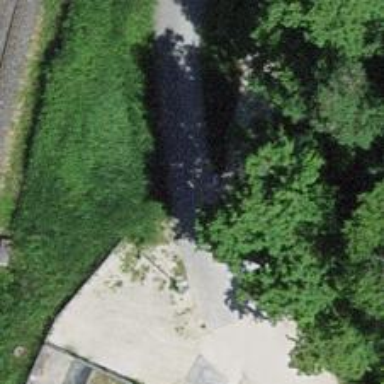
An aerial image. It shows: Gravel footway.